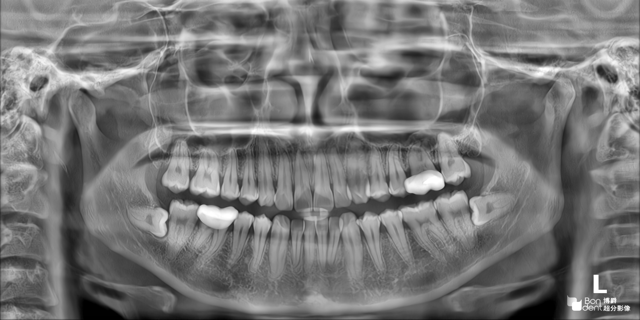
adult